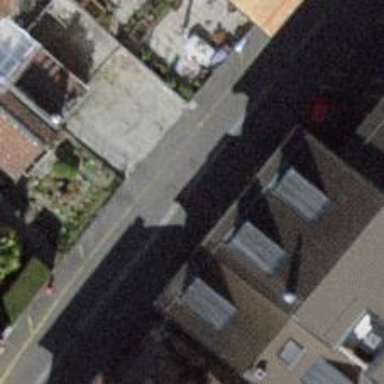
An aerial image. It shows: Living street.